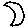
Label: moon